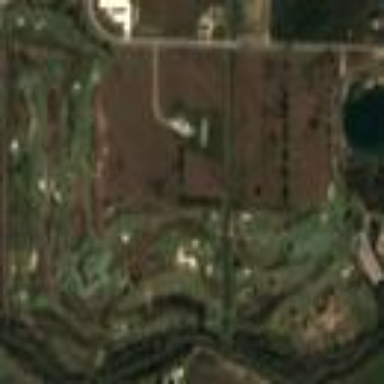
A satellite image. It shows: Golf course.